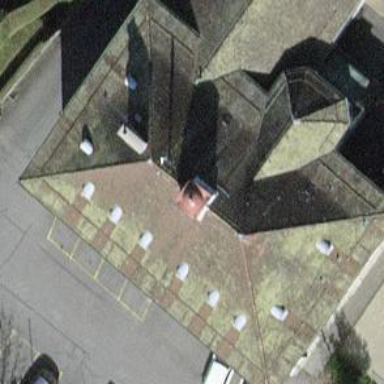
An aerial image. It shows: Public building.